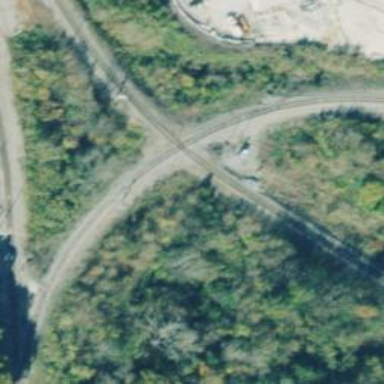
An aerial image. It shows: Railway crossing.